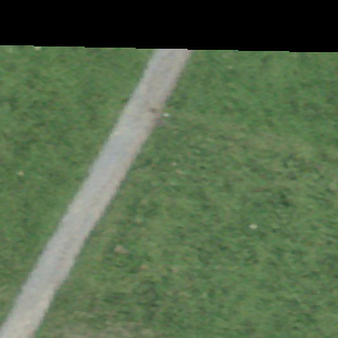
Label: other